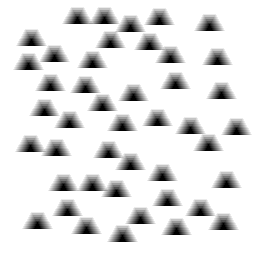
Squares: 0
Triangles: 44
Stars: 0
Total shapes: 44